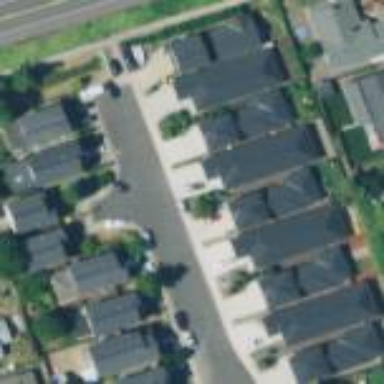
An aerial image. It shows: Single-family residential area.